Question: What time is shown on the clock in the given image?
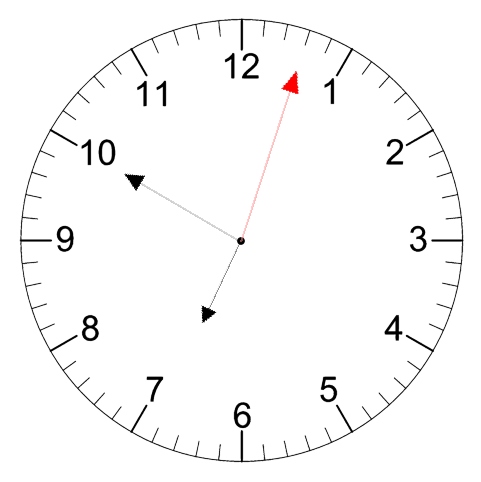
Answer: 06:50:03